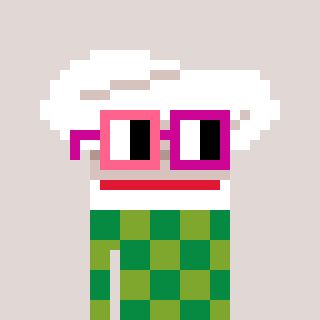
a pixel art character with square pink and red glasses, a chef hat-shaped head and a slimegreen-colored body on a warm background